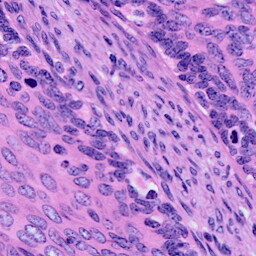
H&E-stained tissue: Cervix